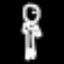
Label: bed